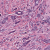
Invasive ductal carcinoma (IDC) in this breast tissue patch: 1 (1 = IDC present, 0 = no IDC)